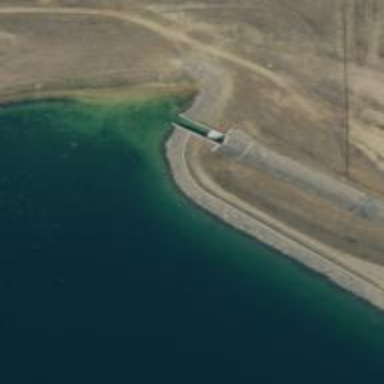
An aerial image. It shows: Dam along waterway.